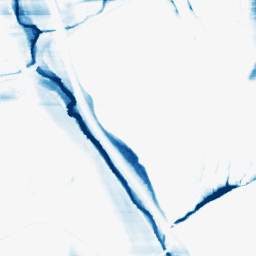
Category: morphological
Decomposition family: morphological_rect
Decomposition parameters: operation: closing
width: 50
height: 3
Upsampling method: sinc_blackman
Upsampling parameters: scale: 2
kernel_size: 8
Upsampling scale: 2